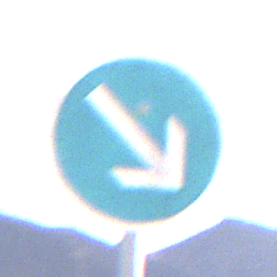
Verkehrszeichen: VorgeschriebeneVorbeifahrtRechts
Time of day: MorningAfternoon
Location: Outdoor (Nature)
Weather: PartlyCloudy
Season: NotSpecified
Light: Natural